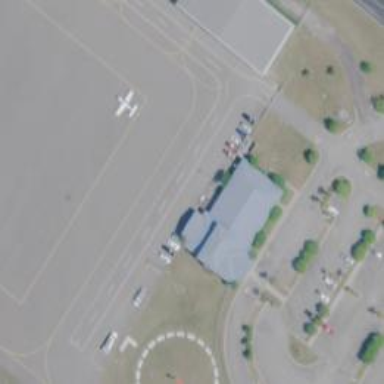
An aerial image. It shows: Airport terminal building.